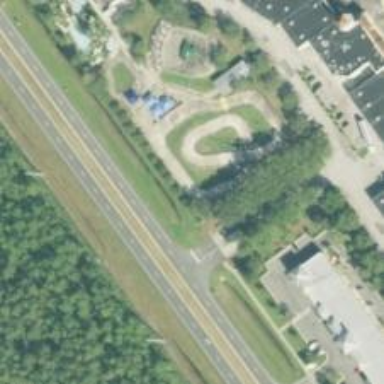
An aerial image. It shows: Motor sport raceway.